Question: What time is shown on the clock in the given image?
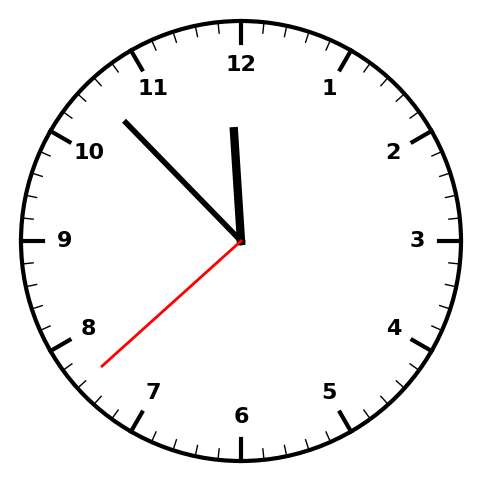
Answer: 11:52:38